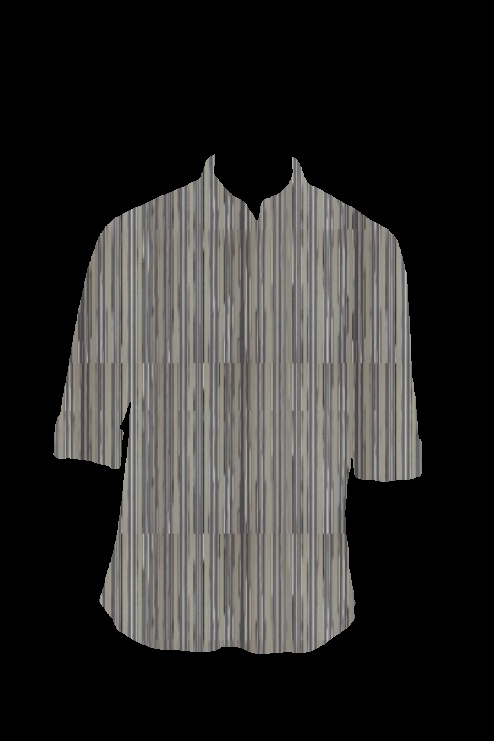
grey multi stripe tee